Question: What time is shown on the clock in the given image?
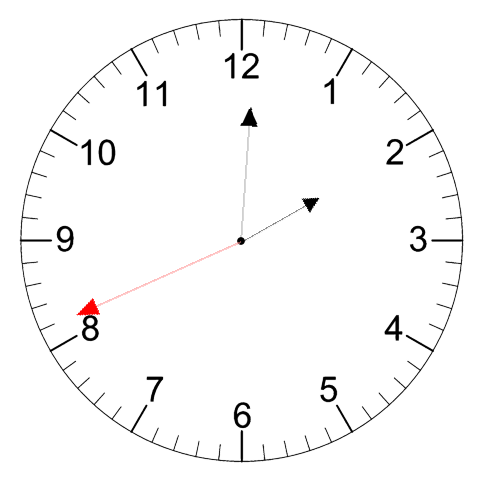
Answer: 02:00:41